Question:
I initialize the 'tooltip' plugin as:
'''
$("#id").tooltip({
placement: 'top',
trigger: 'hover',
html: true,
container: 'body'
});
'''
How can this be avoided? Thanks.
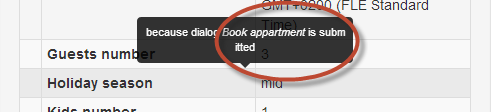
Answer: Add following:
'''
word-wrap: normal
'''
to your css. Read more <URL>.